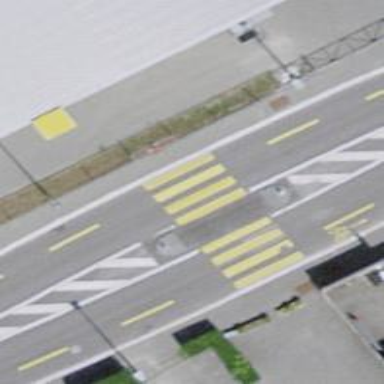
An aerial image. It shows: Tertiary road with asphalt surface and cycle lane.